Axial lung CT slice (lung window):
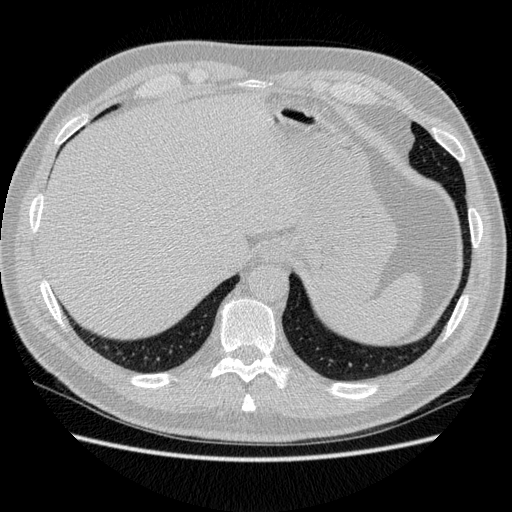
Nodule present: no